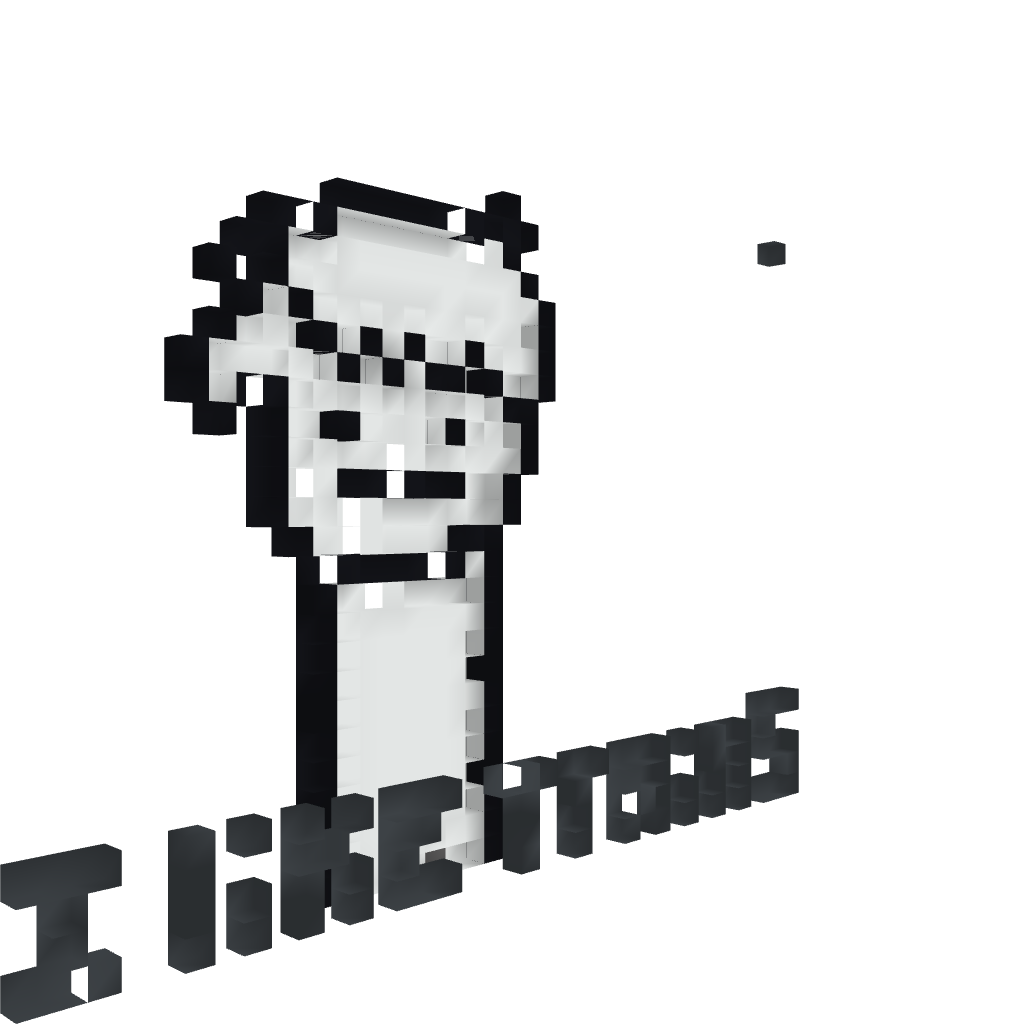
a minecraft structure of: I Like Trains Kid - By Cybersneeze